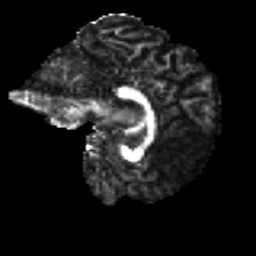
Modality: FA
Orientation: sagittal
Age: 31
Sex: male
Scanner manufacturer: ge
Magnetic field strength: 3 T
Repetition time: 7.8 s
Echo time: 0.061 s